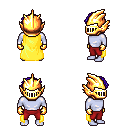
a pixel art fantasy rpg character, male body template, dark elf, purple skin, yellow cape, red pants, blue curly afro hairstyle, gold helm, gold gloves, four views (front, back, left, right), 2x2 character sprite sheet, small pixel art, hard edges, no anti-aliasing